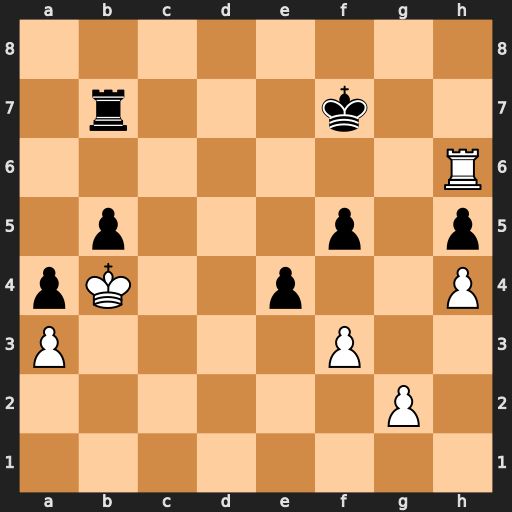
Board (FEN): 8/1r3k2/7R/1p3p1p/pK2p2P/P4P2/6P1/8
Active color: w
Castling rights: -
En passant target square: -
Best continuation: Rh7+ Ke6 Rxb7